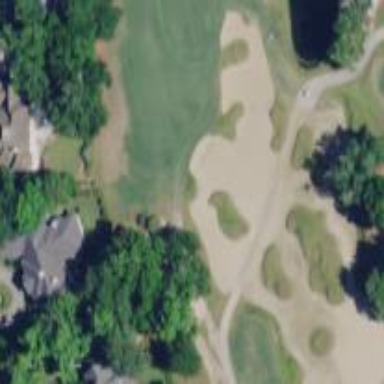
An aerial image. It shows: Golf bunker filled with natural sand.